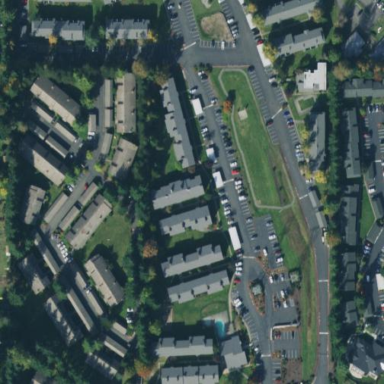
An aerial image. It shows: Residential neighbourhood.